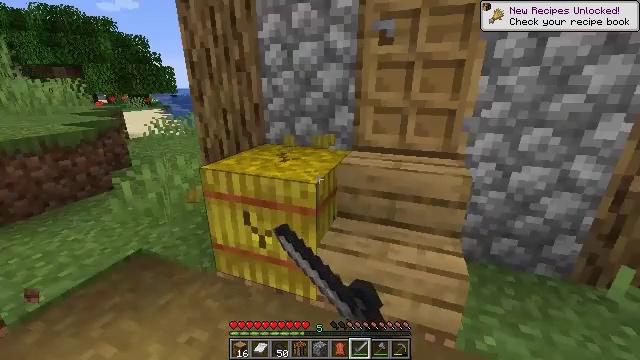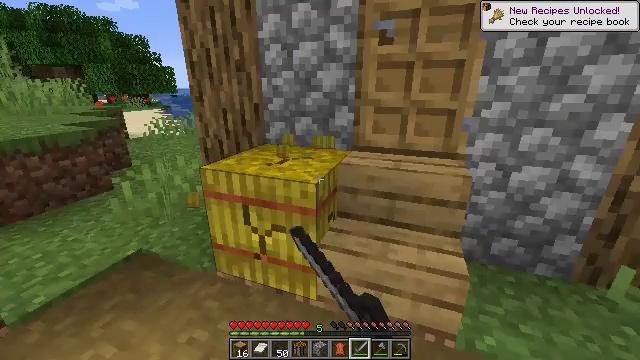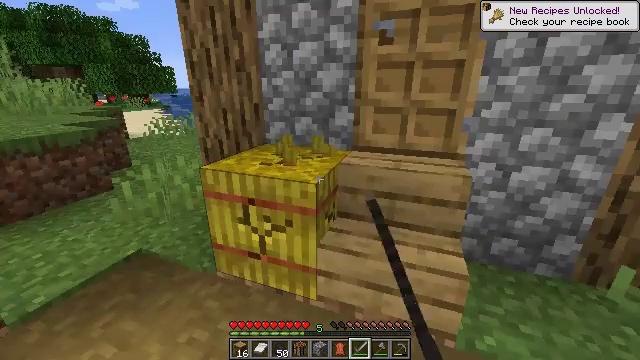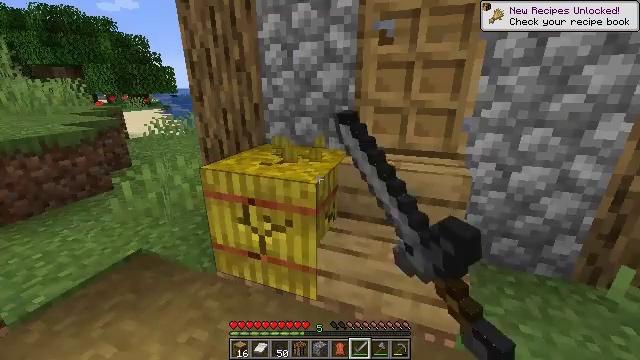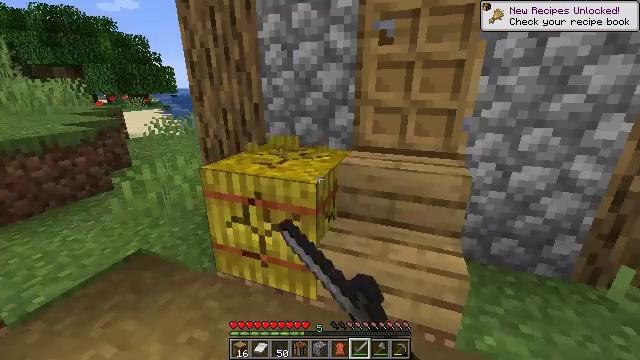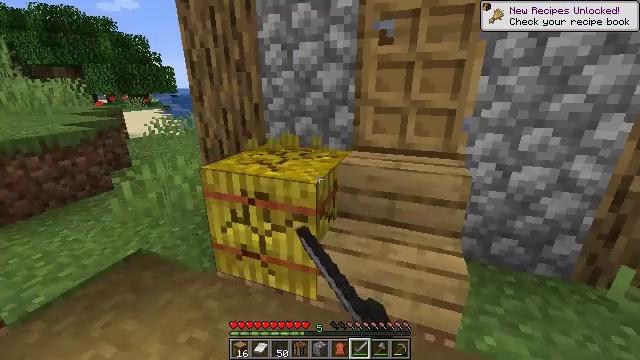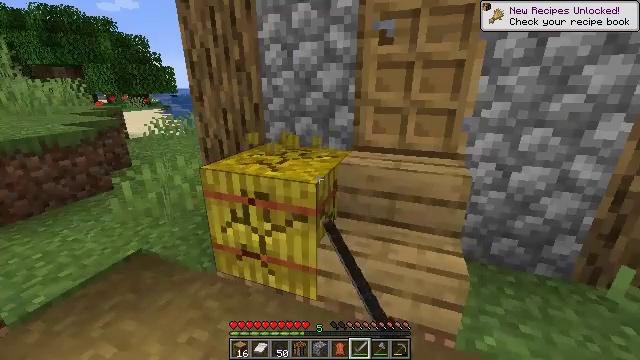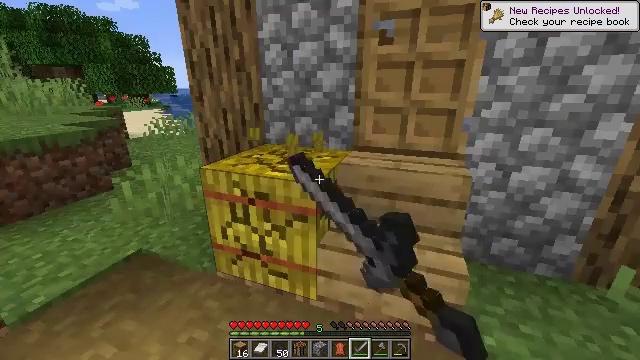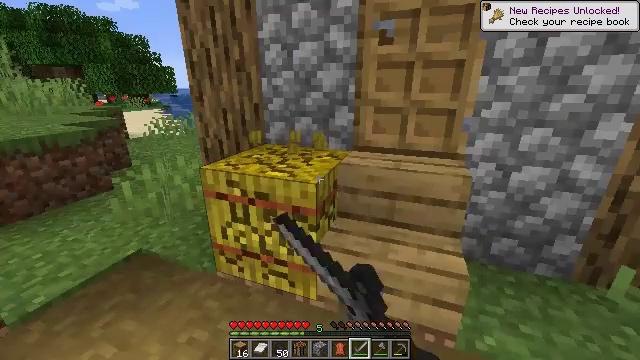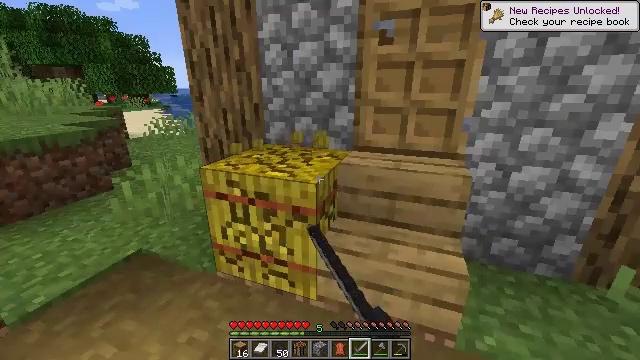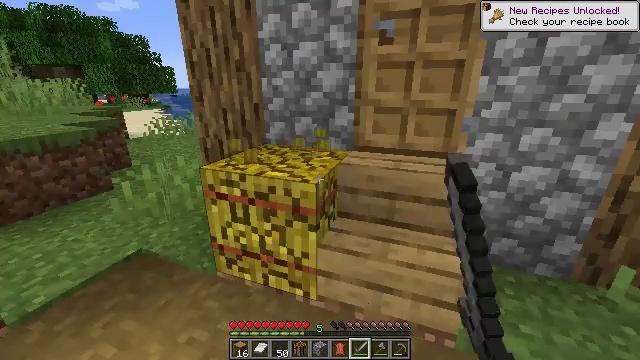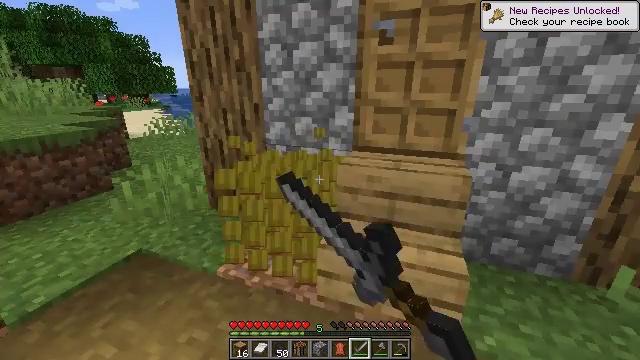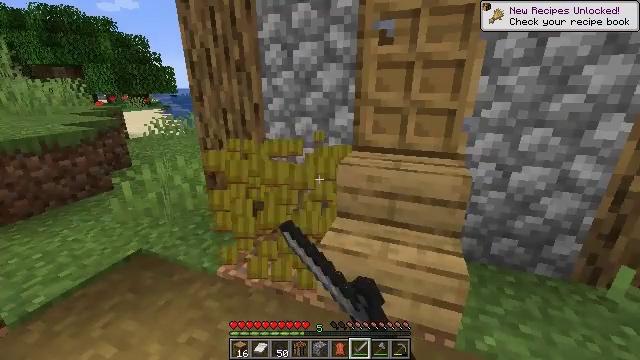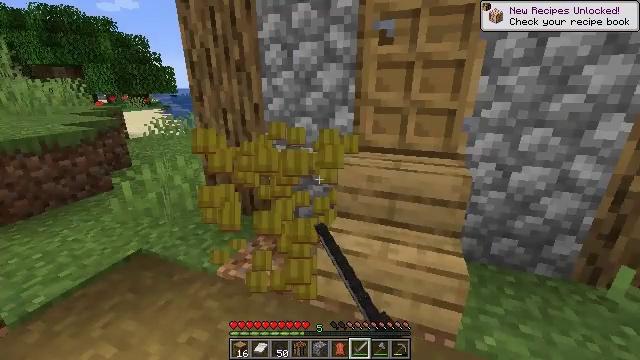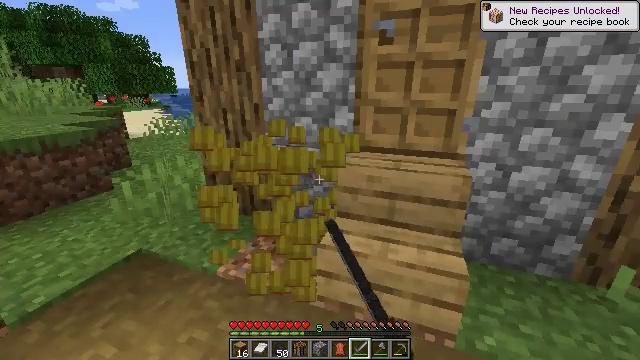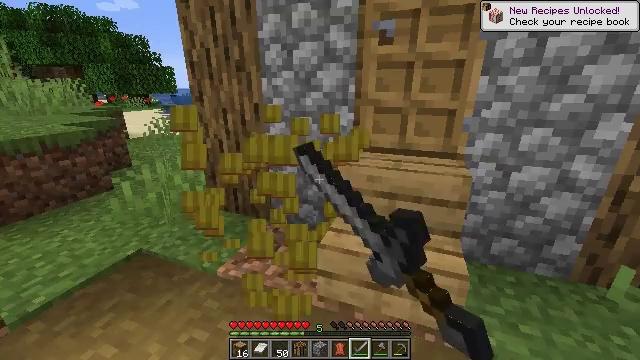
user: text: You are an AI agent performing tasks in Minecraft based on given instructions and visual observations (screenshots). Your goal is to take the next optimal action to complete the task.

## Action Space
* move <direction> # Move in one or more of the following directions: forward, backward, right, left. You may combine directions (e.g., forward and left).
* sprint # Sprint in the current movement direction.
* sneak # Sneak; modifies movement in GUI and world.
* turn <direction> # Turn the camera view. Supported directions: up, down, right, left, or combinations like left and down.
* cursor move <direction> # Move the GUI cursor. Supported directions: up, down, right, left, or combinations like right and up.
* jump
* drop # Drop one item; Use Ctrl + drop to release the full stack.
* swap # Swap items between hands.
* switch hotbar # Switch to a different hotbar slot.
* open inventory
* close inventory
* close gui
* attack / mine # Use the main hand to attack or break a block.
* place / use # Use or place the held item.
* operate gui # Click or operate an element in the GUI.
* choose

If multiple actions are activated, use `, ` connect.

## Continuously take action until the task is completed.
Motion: motion action
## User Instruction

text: Gather hay blocks from the farm.
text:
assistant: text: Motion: attack / mine
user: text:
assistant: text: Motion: attack / mine
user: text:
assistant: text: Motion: attack / mine
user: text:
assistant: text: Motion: attack / mine
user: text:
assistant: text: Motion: attack / mine
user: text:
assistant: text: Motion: attack / mine
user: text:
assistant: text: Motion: attack / mine
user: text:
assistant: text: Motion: attack / mine
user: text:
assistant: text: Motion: attack / mine
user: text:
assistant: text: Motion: attack / mine
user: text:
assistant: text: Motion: attack / mine
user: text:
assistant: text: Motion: attack / mine
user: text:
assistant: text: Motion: attack / mine
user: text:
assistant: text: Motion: attack / mine
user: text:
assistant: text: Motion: attack / mine
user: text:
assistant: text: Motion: attack / mine